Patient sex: M
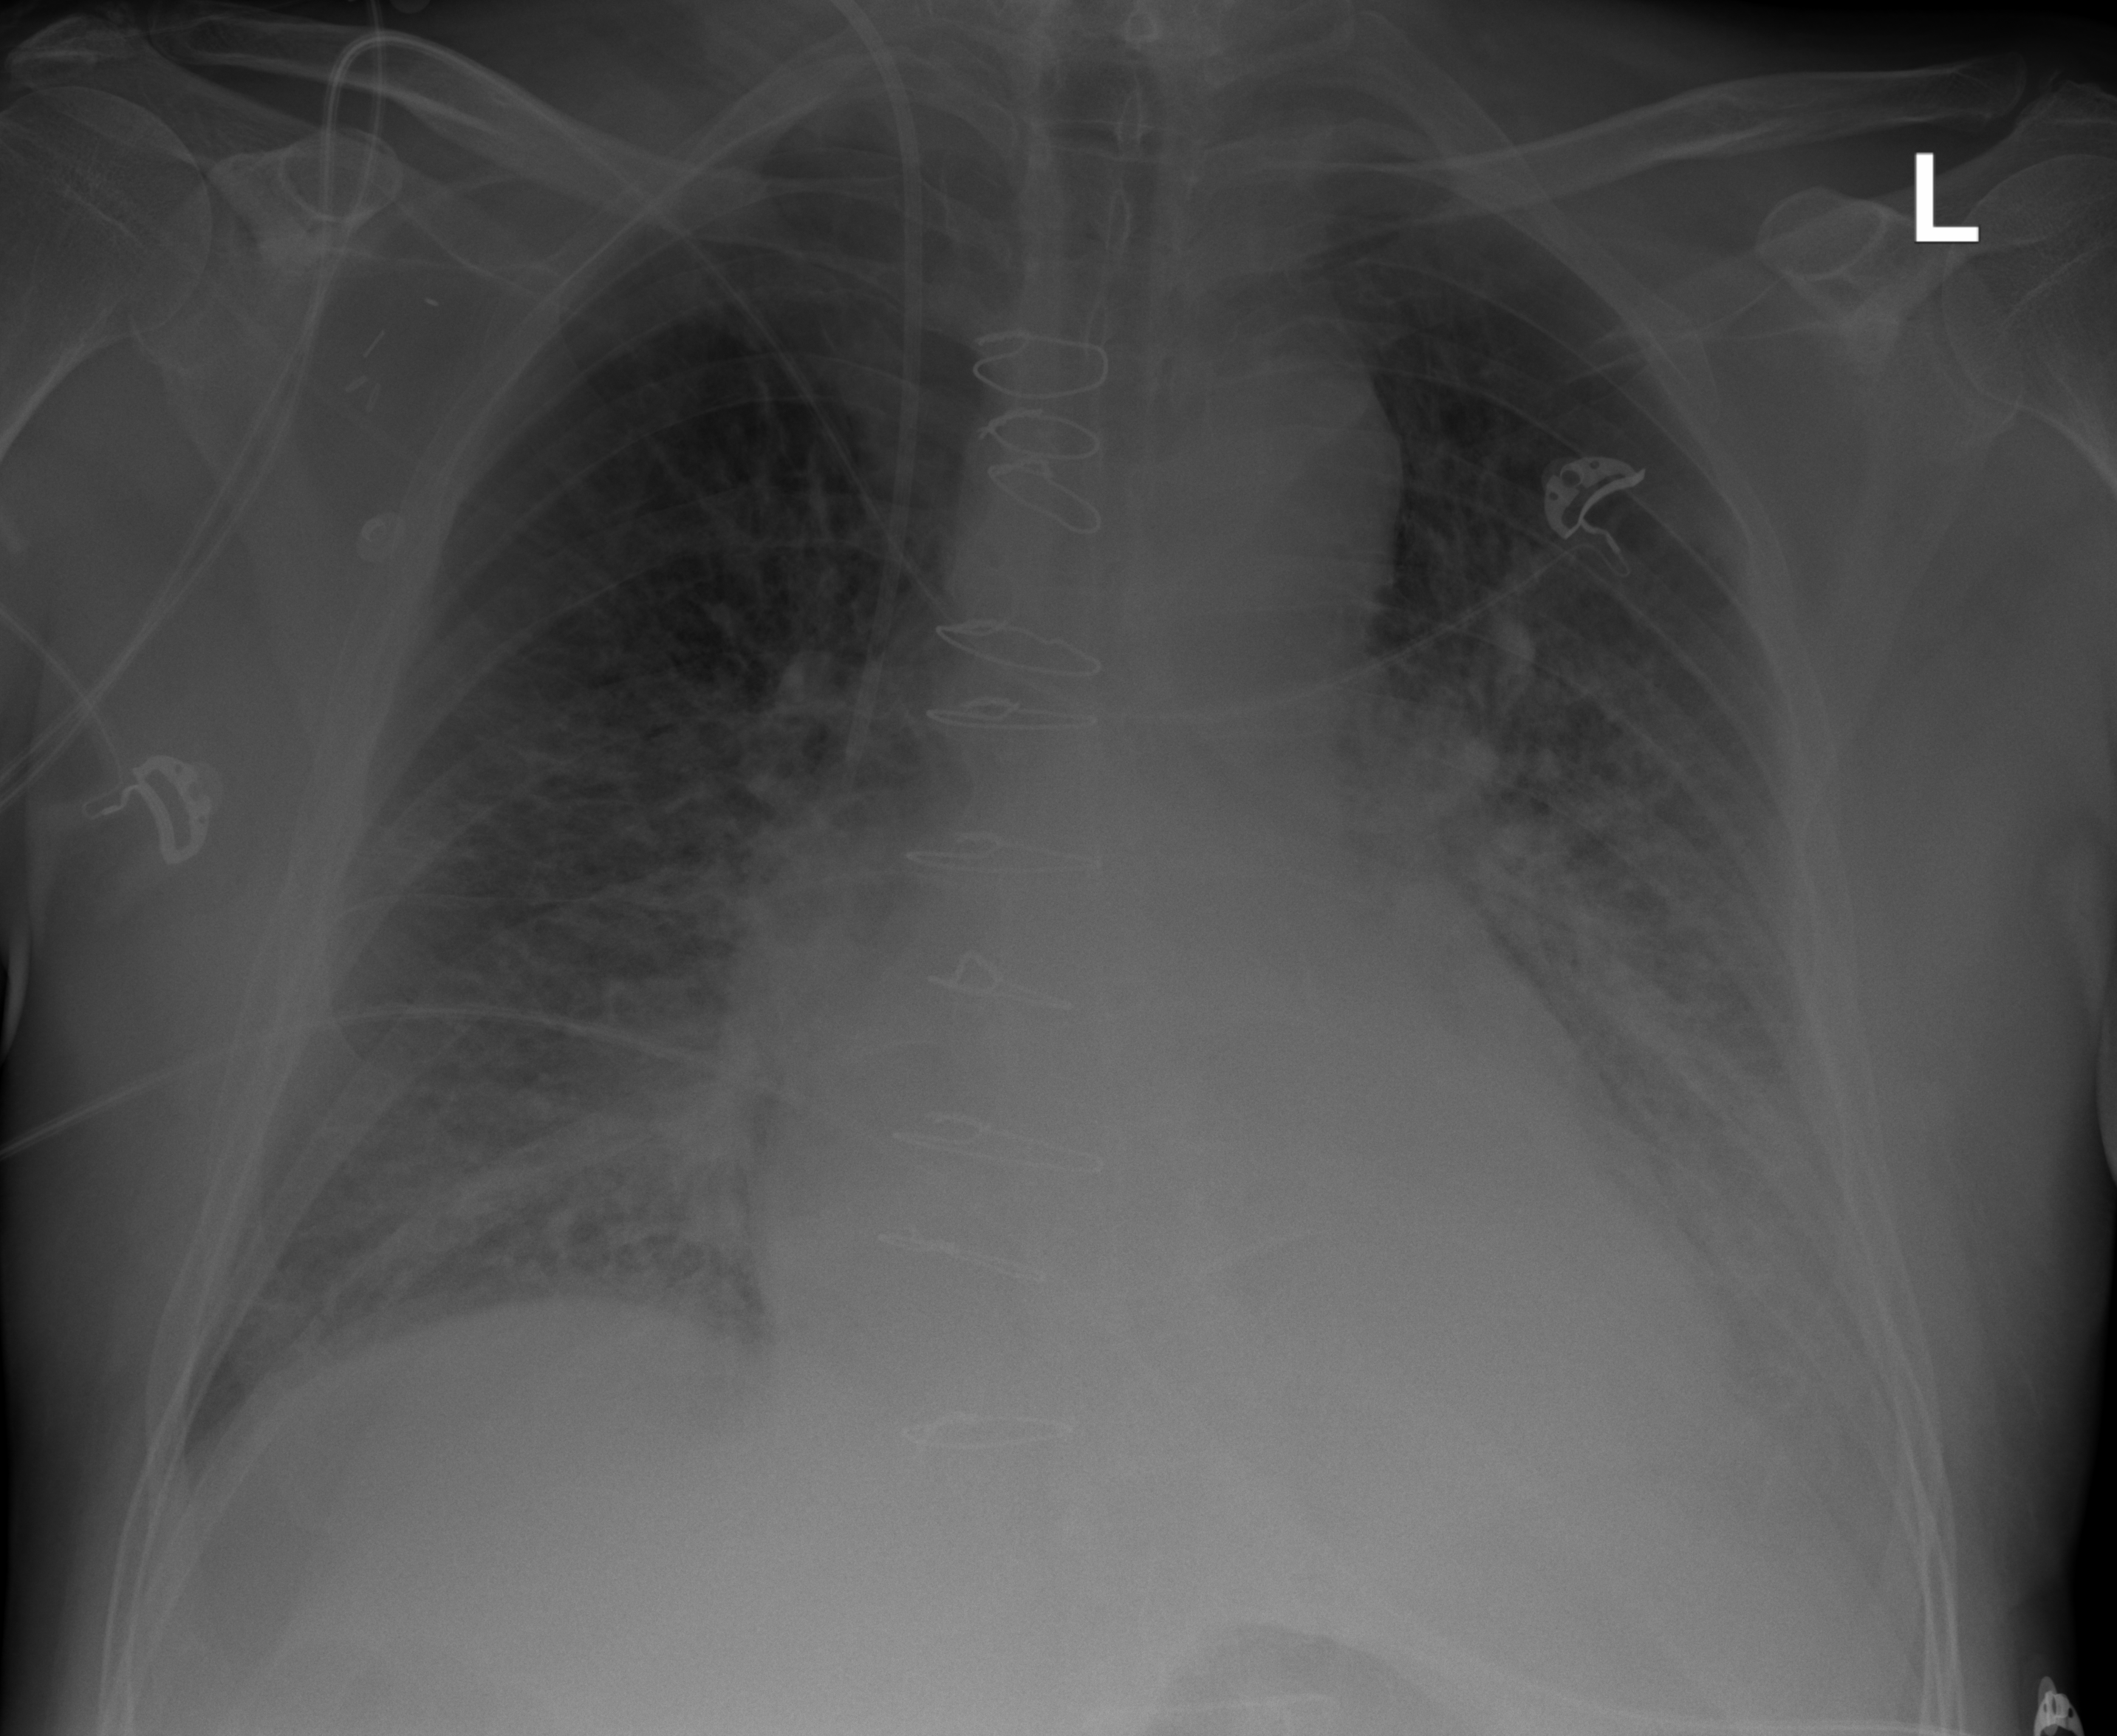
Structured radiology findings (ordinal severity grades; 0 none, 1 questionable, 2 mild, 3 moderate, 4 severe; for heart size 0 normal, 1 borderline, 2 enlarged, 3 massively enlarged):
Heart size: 2
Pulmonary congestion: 0
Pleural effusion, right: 0
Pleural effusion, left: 0
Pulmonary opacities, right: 3
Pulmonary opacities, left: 3
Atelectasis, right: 0
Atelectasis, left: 0